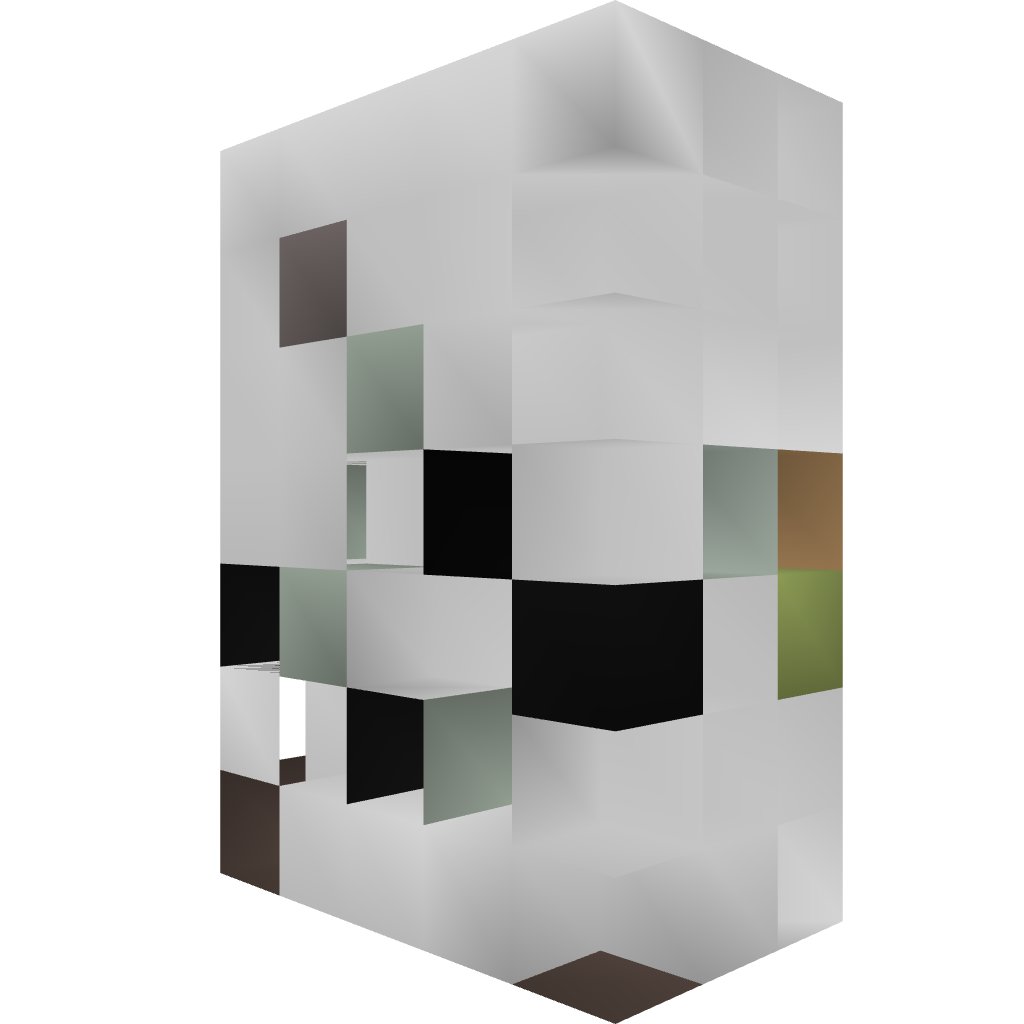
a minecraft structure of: Compact Stone Maker